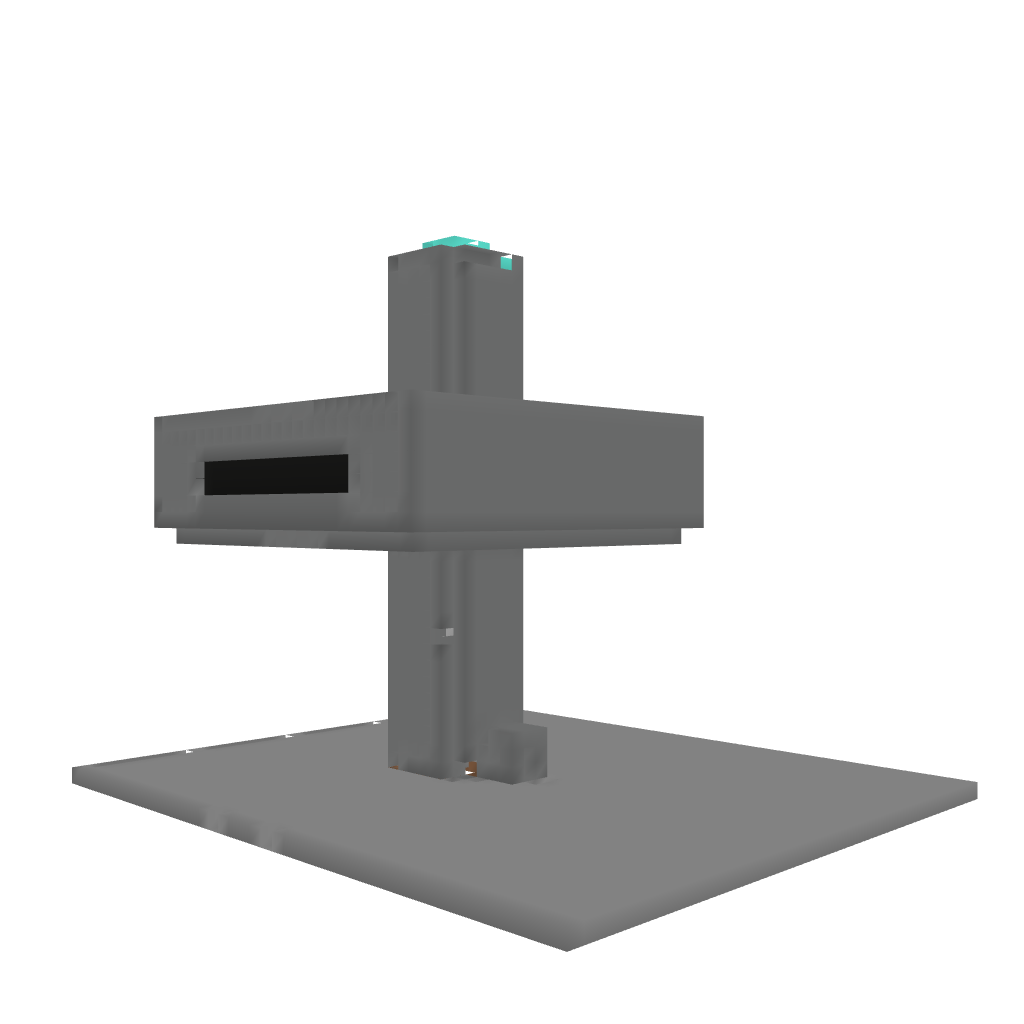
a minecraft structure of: castle